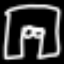
Label: pants